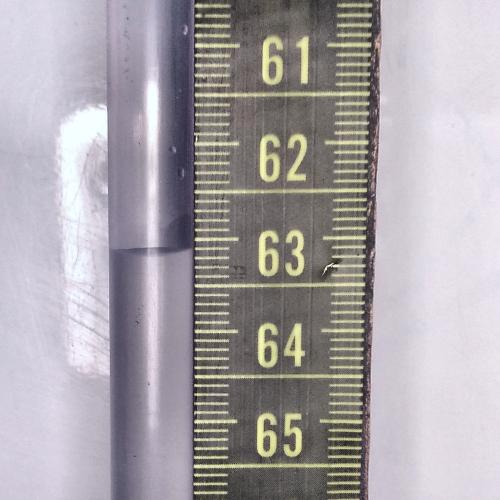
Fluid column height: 63.1 cm